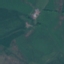
Land use / land cover class: Pasture